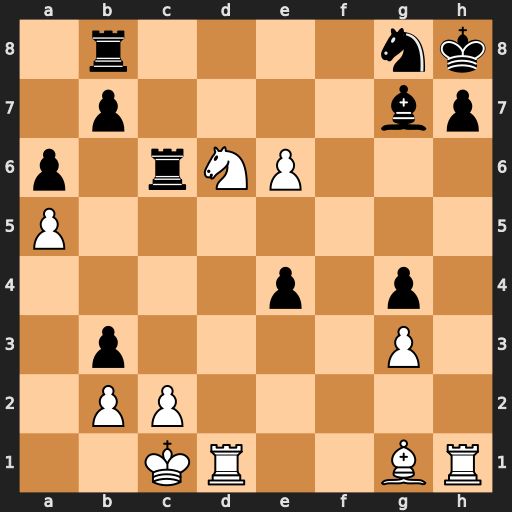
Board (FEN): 1r4nk/1p4bp/p1rNP3/P7/4p1p1/1p4P1/1PP5/2KR2BR
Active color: w
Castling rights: -
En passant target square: -
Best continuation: Nf7#